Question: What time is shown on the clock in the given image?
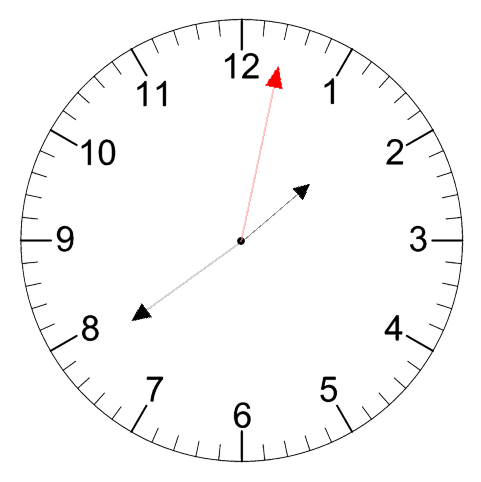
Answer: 01:39:02